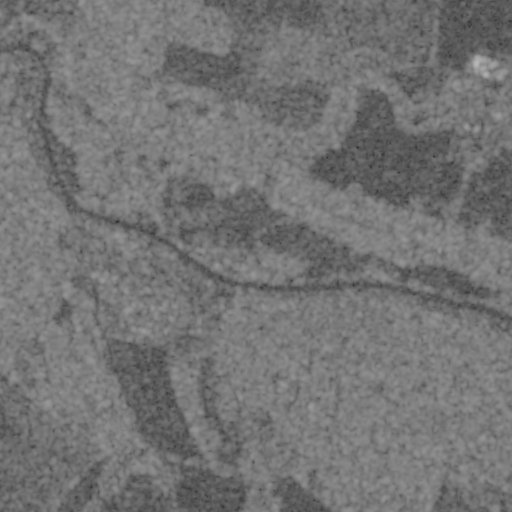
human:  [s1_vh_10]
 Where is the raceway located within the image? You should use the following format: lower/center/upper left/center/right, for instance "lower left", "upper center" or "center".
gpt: The raceway is located in the upper left of the image.
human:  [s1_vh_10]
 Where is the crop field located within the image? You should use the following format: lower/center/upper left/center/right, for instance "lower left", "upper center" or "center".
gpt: There is no crop field in the image.

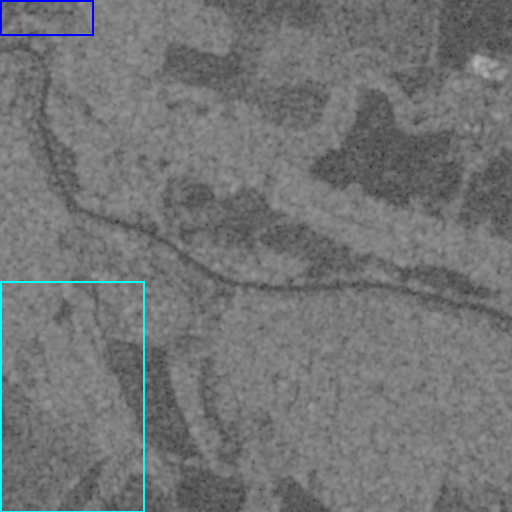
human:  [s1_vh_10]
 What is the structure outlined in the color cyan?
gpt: The structure outlined in cyan is a crop field.
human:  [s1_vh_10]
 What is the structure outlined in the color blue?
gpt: The structure outlined in blue is a park.
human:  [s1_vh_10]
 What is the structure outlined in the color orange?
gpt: There is no orange outline.